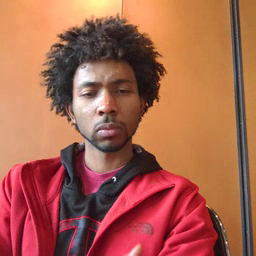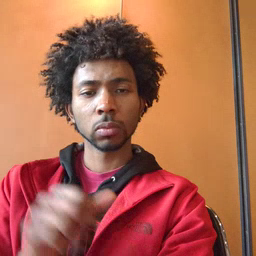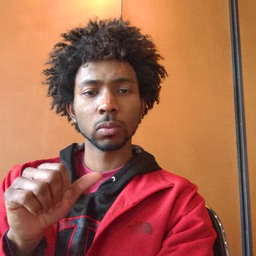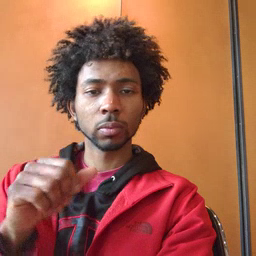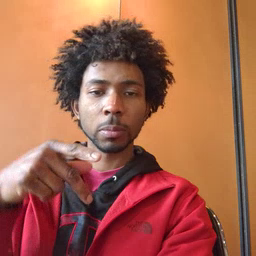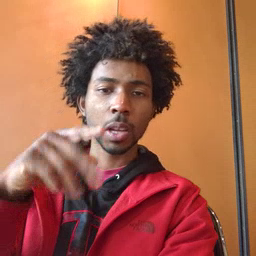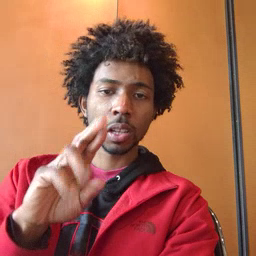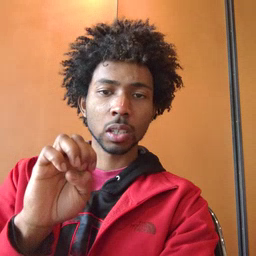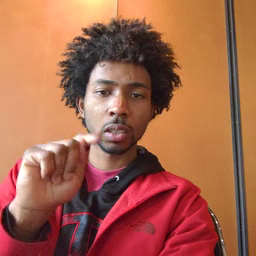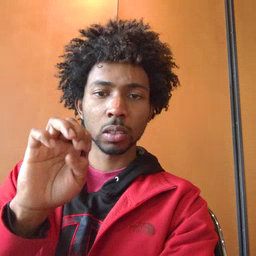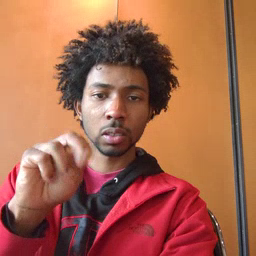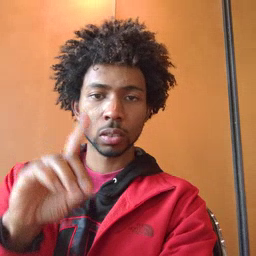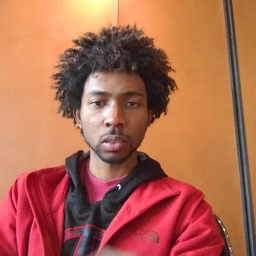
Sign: pretend